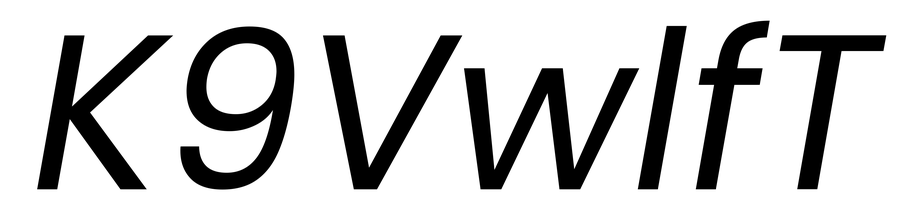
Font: Poppins-Italic